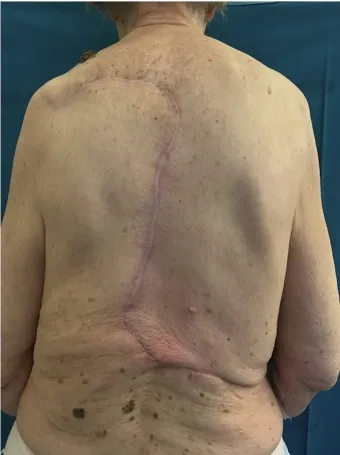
The one-year follow-up picture showing no recurrences of the disease and an acceptable aesthetic result.
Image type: medical_photograph (skin_photograph)